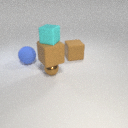
small cyan rubber cube above small brown metal sphere